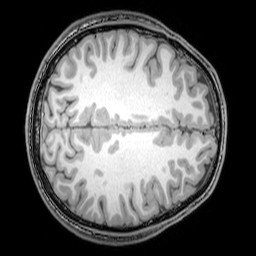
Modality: T1w
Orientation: axial
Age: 23
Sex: male
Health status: healthy
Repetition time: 0.081 s
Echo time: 0.037 s